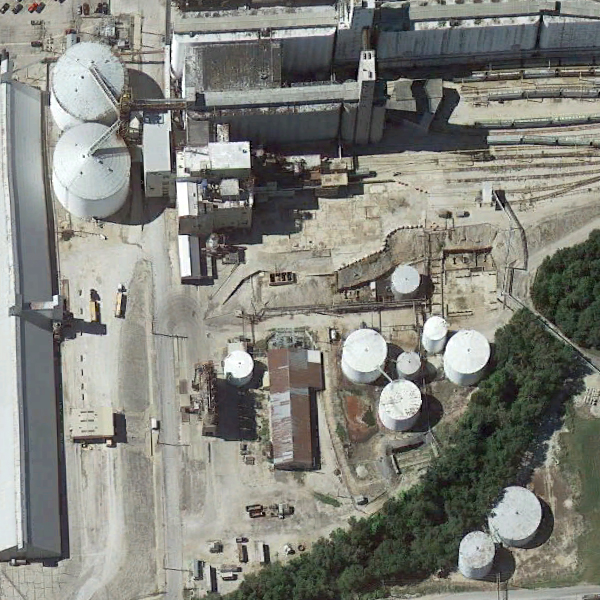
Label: StorageTanks